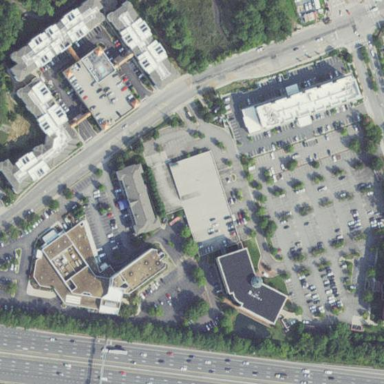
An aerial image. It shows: Commercial area.